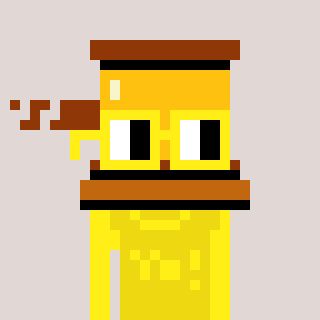
a pixel art character with square yellow glasses, a gavel-shaped head and a yellow-colored body on a warm background